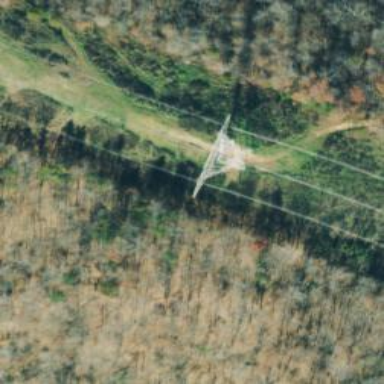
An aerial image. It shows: Lattice structure tower used for power transmission.